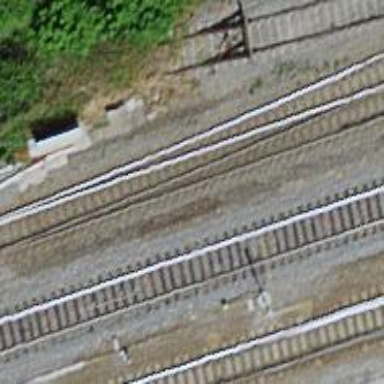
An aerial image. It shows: Single-track railway with electrified contact lines.